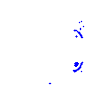
Particle: pion